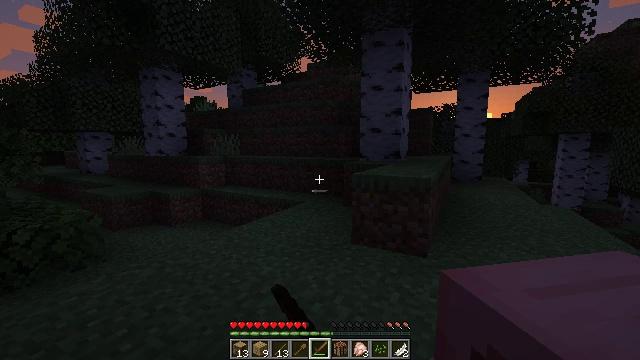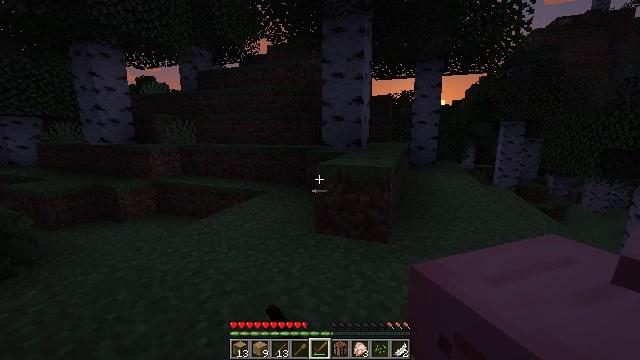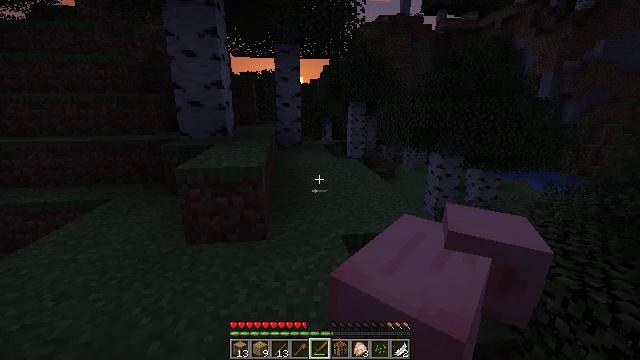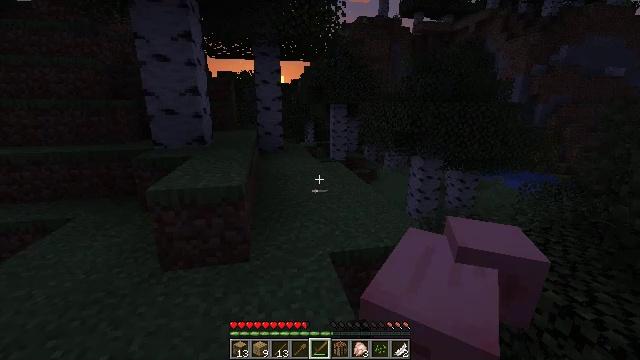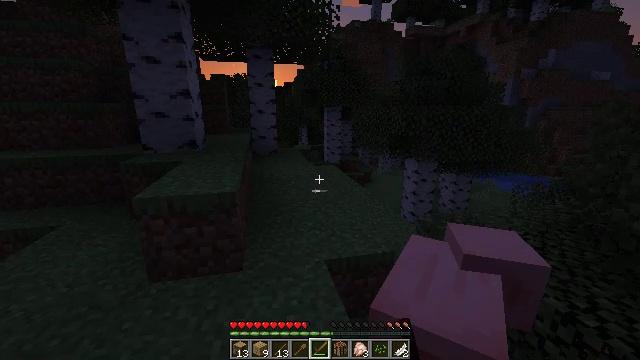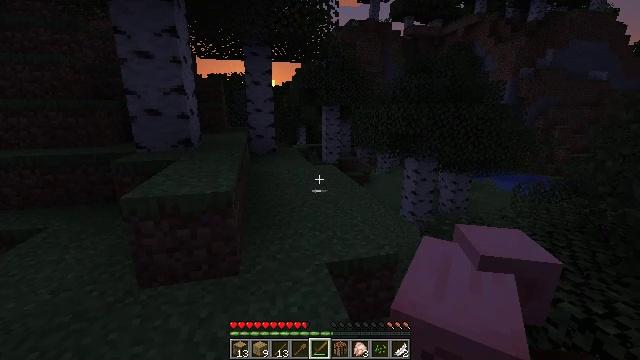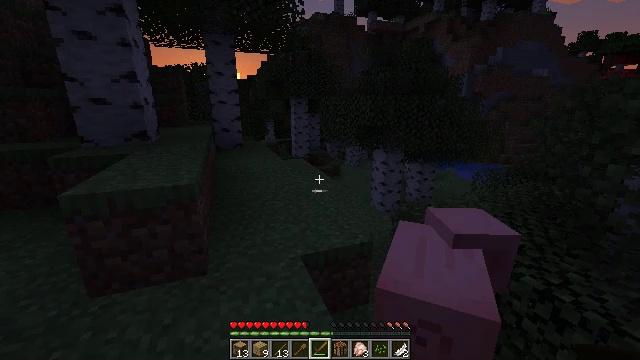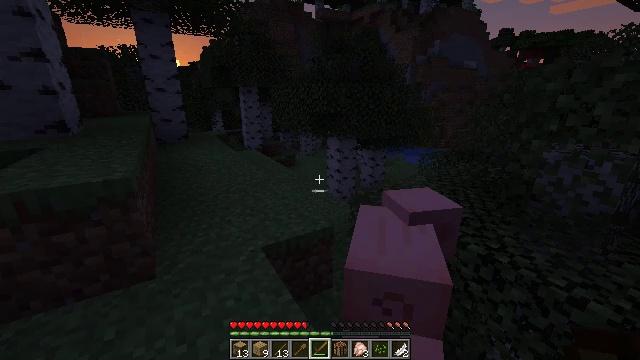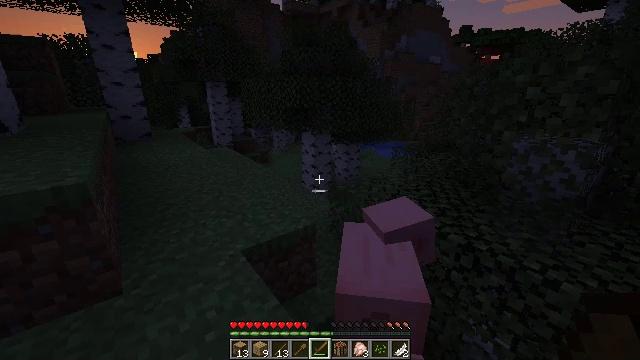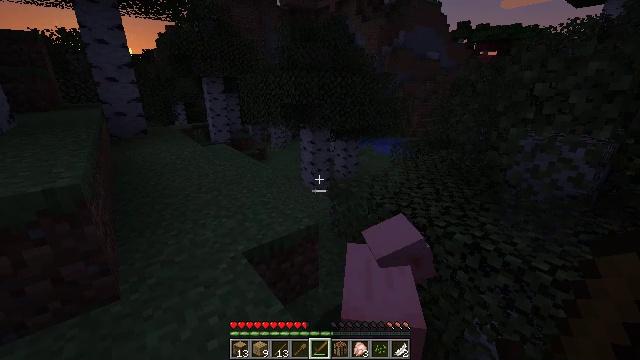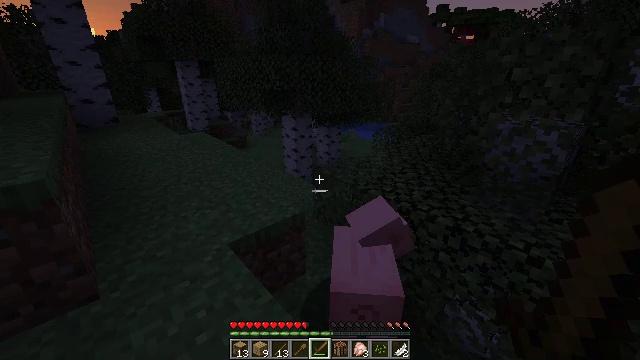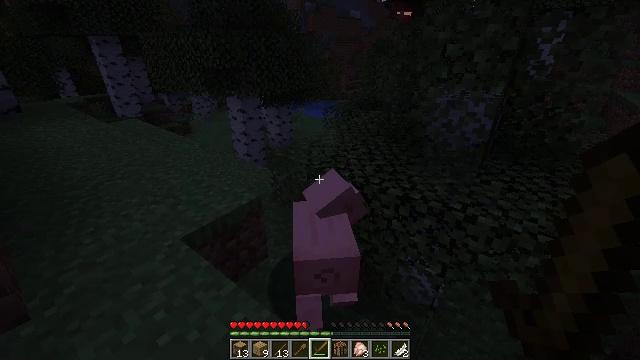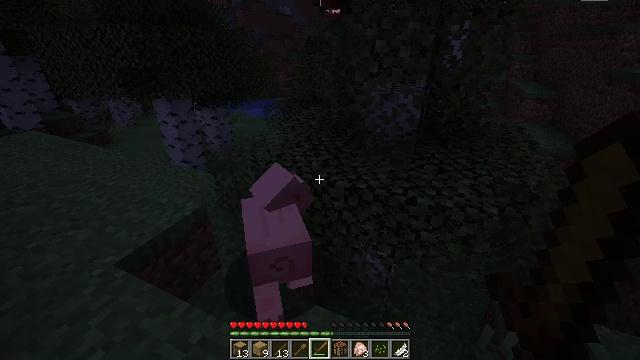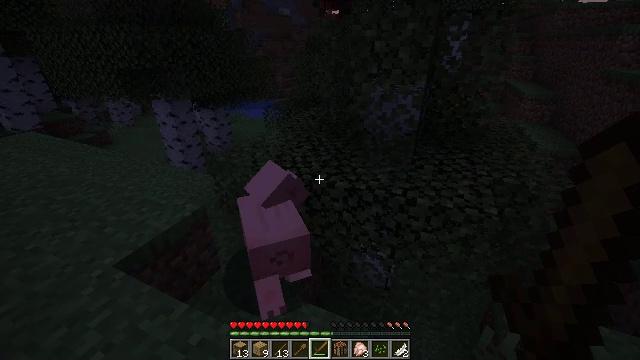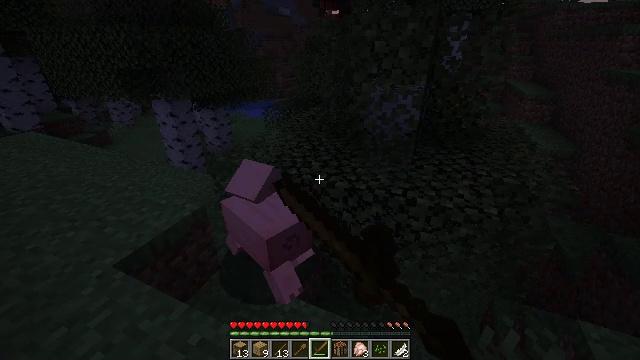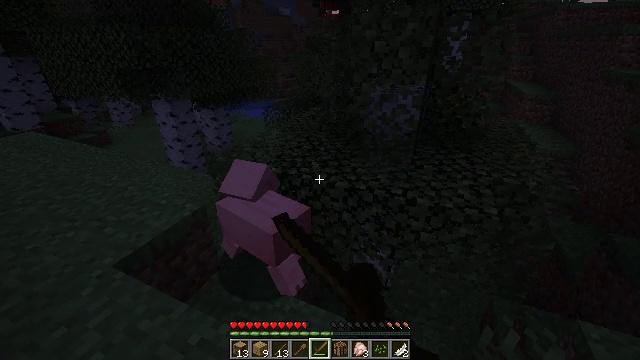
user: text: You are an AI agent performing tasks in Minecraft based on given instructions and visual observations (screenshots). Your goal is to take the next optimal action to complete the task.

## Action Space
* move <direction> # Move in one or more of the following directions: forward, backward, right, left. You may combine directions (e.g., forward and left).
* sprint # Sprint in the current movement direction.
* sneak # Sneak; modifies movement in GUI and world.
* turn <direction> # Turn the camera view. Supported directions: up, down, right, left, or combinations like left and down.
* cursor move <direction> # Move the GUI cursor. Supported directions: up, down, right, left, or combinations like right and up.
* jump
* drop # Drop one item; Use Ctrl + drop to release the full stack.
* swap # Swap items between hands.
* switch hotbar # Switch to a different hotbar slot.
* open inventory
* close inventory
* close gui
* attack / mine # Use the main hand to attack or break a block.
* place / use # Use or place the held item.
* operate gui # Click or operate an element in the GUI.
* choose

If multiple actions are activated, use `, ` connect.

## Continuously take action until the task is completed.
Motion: motion action
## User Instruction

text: Clear birch leaves to get saplings.
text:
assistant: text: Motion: move forward, sprint, turn right and down, attack / mine, jump
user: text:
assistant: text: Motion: move forward, sprint, turn right and down, attack / mine, jump
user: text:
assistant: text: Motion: move forward, sprint, turn right, attack / mine
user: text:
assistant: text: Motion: move forward, sprint, turn right
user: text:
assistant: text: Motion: sprint
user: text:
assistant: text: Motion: sprint, turn right and down
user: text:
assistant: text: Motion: sprint, turn right and down
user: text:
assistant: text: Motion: sprint, turn right and down
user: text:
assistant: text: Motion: no_op
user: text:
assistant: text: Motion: turn right and down
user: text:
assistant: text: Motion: turn right and down
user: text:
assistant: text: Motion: turn right
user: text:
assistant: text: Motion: attack / mine
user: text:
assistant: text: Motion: attack / mine
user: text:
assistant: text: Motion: attack / mine
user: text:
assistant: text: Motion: attack / mine
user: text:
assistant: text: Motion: attack / mine
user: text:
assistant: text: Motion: attack / mine
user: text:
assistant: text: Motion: turn left, attack / mine
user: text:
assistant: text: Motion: turn left, attack / mine
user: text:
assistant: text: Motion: attack / mine